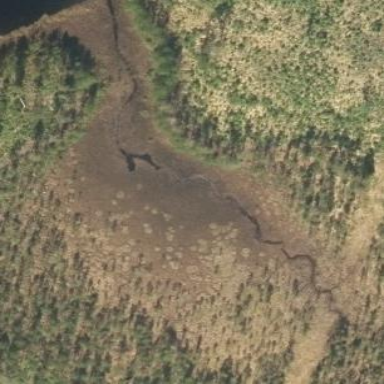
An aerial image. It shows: Marshy wetland area.